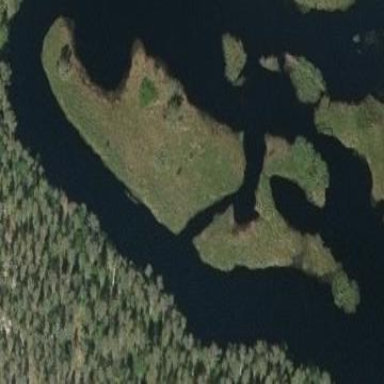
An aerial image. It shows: Islet within marsh wetland area.